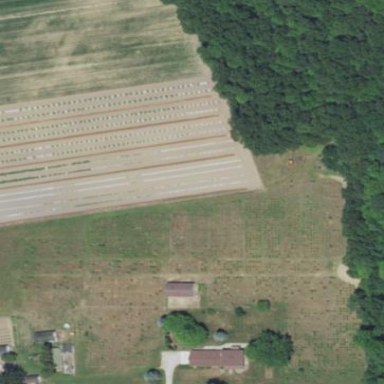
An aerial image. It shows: Plant nursery that specializes in growing Christmas trees.